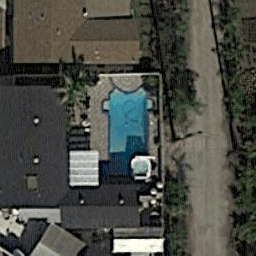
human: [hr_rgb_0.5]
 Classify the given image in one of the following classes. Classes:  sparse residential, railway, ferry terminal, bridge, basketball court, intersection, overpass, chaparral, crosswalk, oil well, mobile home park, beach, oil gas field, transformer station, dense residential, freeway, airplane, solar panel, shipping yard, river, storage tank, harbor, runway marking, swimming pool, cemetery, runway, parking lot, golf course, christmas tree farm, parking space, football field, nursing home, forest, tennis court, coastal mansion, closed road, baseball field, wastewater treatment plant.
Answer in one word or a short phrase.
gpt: swimming pool